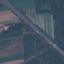
Land use / land cover class: Highway